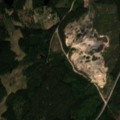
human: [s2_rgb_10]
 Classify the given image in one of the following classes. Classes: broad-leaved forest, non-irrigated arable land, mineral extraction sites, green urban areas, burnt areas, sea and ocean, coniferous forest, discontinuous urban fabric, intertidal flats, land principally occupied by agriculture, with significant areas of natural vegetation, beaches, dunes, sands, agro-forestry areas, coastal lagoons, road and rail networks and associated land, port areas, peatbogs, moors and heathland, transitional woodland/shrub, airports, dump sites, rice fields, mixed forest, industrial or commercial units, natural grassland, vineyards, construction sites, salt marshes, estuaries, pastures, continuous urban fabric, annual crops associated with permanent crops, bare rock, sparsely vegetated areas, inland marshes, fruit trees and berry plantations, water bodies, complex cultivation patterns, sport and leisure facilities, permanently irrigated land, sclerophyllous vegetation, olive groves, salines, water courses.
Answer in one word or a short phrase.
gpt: coniferous forest, transitional woodland/shrub, water bodies